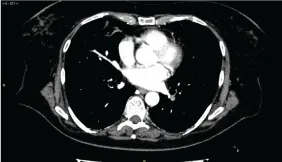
(D-F) Panel of radiological imaging concerning response to treatment (September 2020).
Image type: radiology (ct)